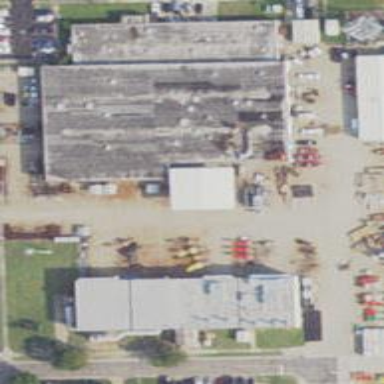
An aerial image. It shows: Industrial building.